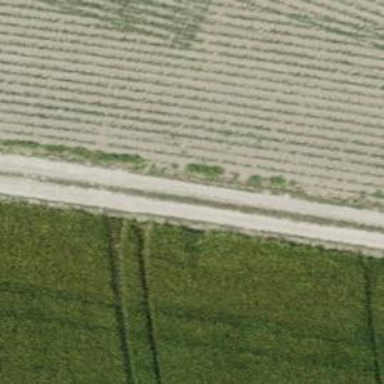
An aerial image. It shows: Track with grade 2 gravel surface.